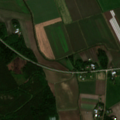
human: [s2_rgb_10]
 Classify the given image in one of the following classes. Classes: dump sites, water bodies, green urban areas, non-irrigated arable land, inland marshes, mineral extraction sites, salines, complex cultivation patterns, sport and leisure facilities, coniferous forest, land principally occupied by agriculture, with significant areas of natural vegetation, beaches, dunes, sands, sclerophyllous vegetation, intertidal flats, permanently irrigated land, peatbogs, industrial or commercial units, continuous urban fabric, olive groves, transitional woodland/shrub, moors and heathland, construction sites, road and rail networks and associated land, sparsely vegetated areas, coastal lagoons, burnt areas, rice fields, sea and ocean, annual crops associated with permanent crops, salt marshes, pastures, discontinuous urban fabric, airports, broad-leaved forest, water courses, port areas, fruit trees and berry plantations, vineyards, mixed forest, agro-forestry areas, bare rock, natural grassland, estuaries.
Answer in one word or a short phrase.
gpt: non-irrigated arable land, coniferous forest, mixed forest